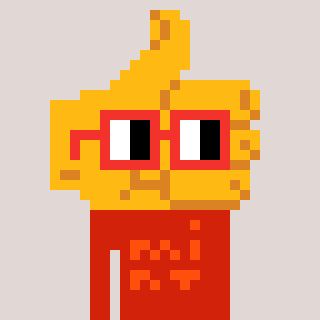
a pixel art character with square red glasses, a thumbsup-shaped head and a red-colored body on a warm background